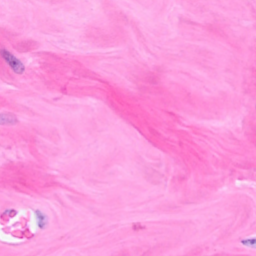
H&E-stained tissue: Breast